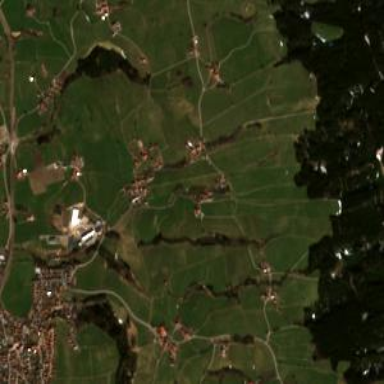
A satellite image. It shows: Small settlement known as hamlet.